Interaction volume radius: 5 \u00c5
Interaction volume height: 15 \u00c5
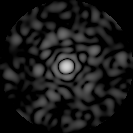
Disorder parameter: 0.797